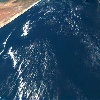
Label: water